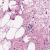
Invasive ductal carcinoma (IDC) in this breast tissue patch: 0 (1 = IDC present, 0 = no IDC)